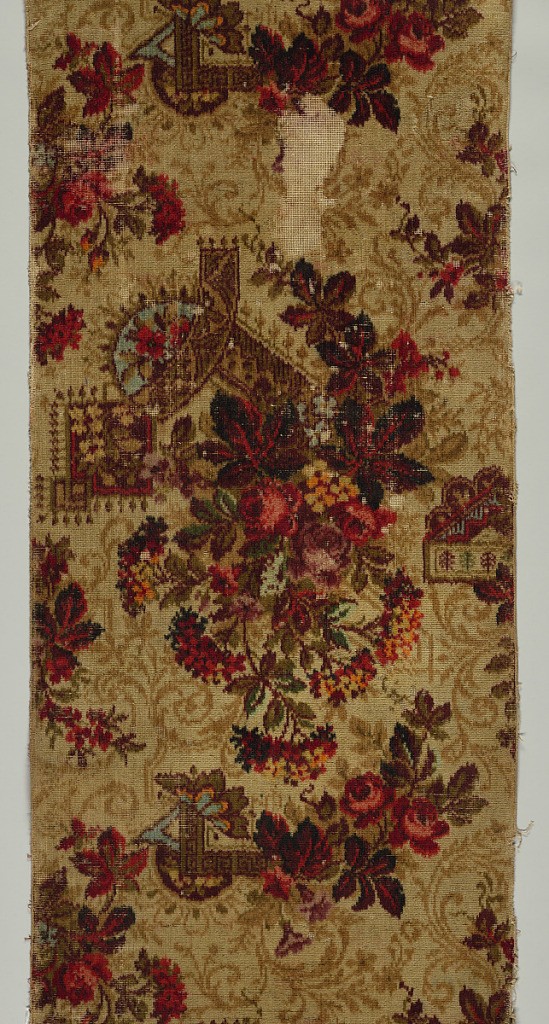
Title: Carpet fragment
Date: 1850–1900
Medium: cotton, bast fiber, wool Technique: printed supplementary warp-cut pile
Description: Repeat of sprays of flowers within geometric brackets in bright and dark colors, mainly reds, black, browns, yellow-tans, and light blue on a vine pattern background in dark orange on ivory.